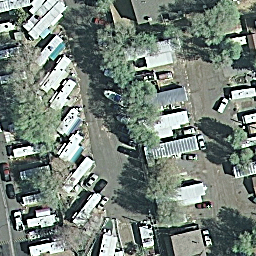
Label: residential